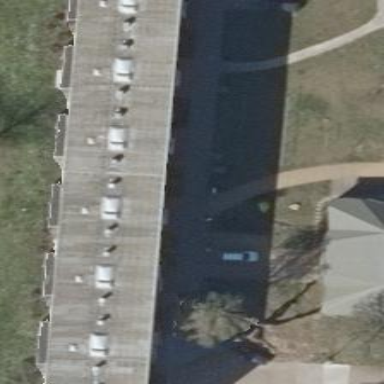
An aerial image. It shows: White apartment building with flat roof made of tar paper that is gray in color.